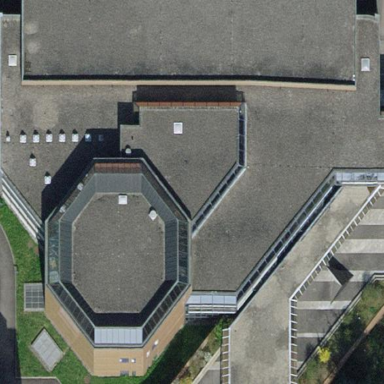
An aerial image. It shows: University building with flat roof.